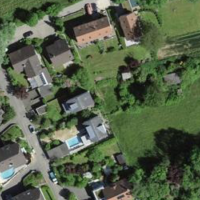
EUNIS habitat code: 55
Species observed at this site:
Prunus lusitanica